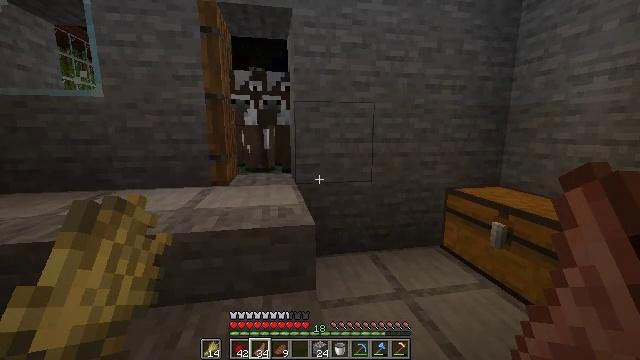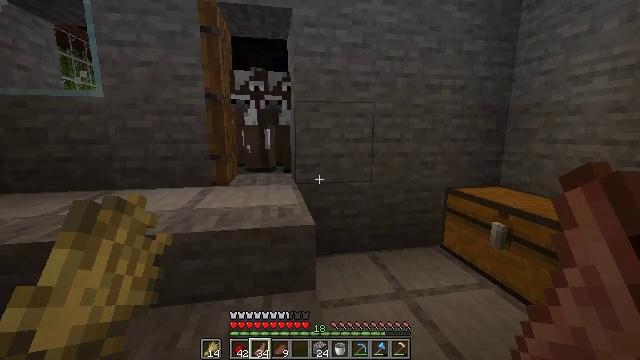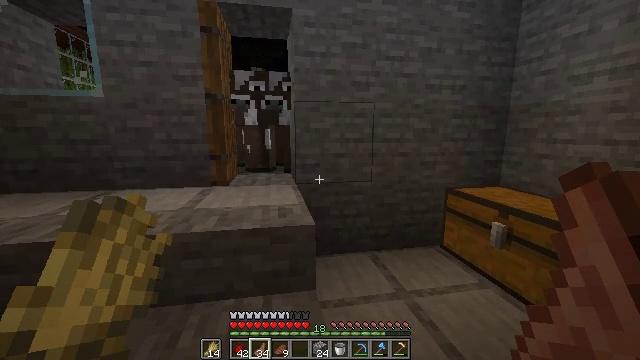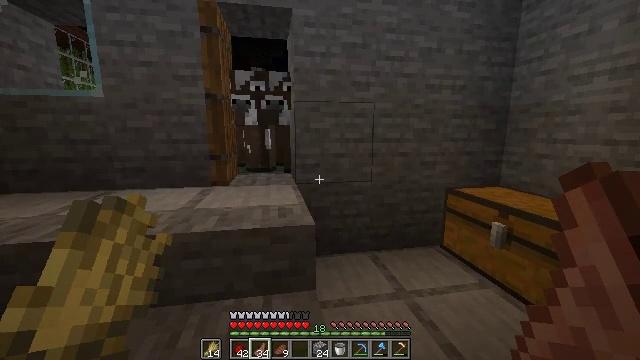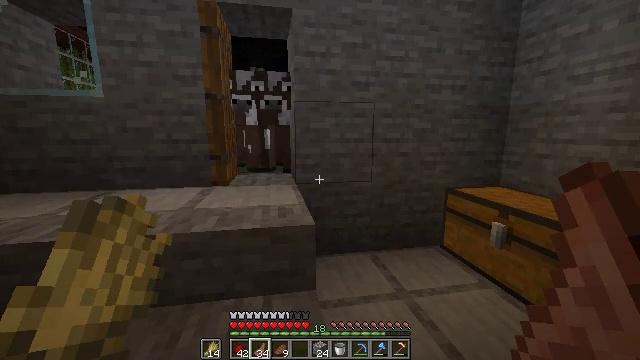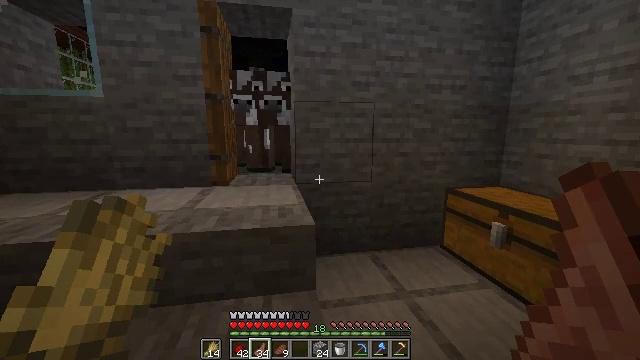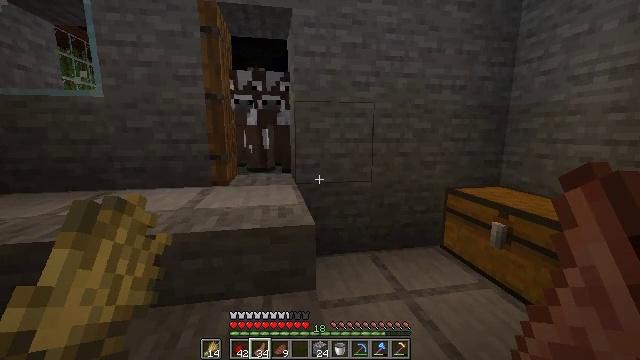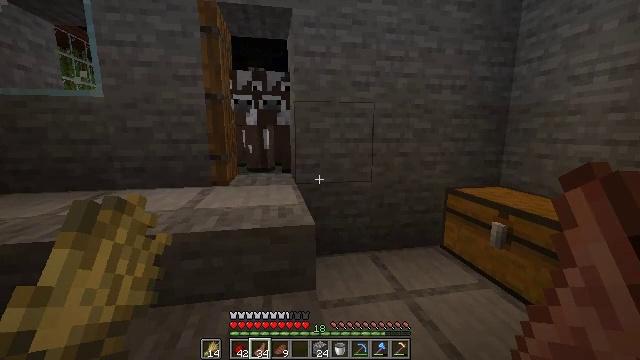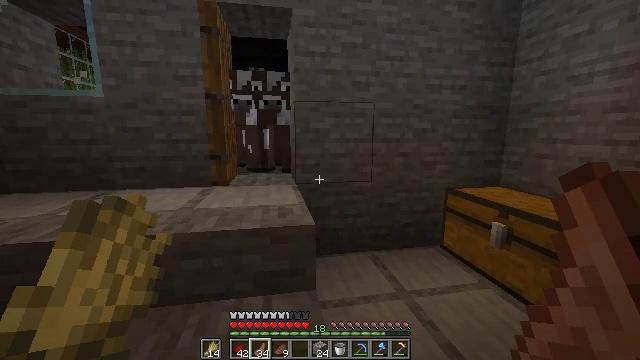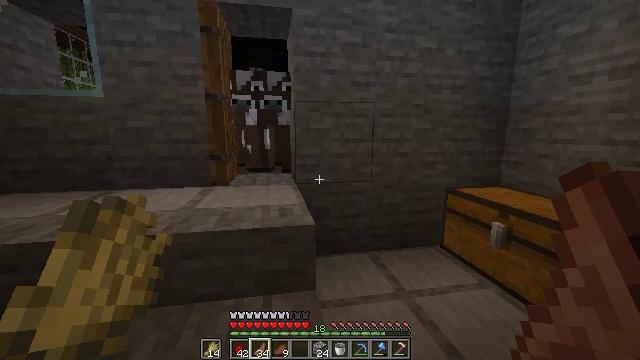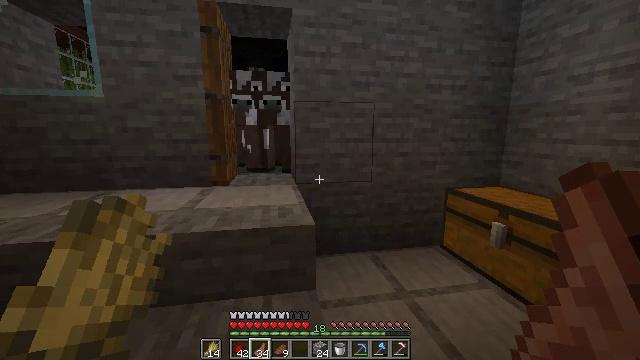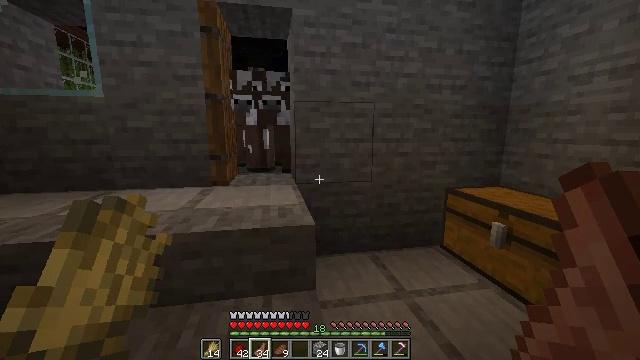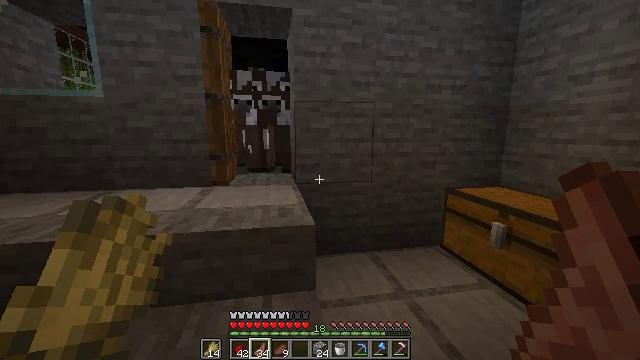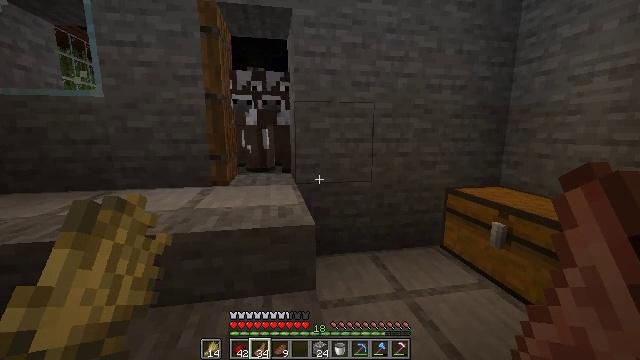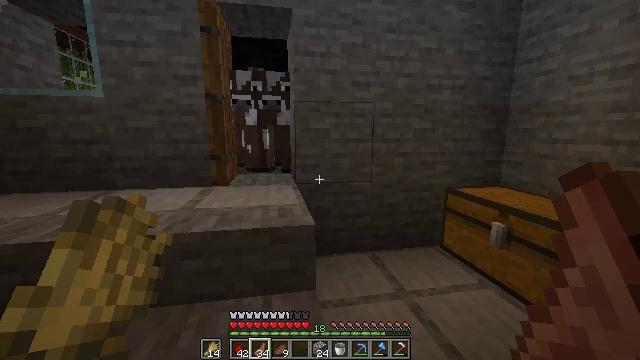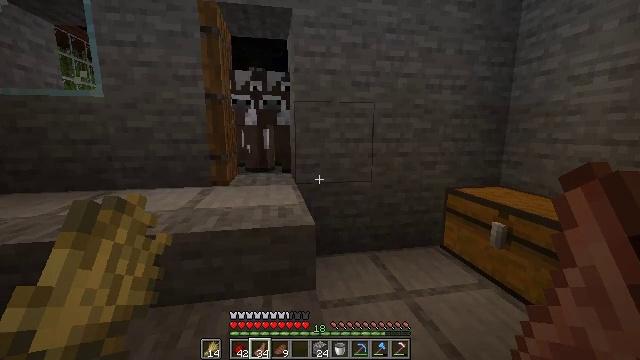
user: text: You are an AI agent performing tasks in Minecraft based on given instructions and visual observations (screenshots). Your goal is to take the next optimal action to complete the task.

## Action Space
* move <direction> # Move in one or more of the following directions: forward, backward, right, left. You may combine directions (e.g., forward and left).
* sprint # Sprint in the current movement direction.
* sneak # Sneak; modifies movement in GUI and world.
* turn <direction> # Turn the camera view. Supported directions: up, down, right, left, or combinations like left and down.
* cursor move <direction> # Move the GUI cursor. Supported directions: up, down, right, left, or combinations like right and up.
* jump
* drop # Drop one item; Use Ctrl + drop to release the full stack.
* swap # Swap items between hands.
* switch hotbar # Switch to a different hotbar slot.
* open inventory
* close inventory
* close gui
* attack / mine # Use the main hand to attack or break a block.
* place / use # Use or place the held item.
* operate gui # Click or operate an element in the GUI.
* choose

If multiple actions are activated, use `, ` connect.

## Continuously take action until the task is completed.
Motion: motion action
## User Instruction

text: Put spruce planks and sticks in the crafting grid to get a spruce fence.
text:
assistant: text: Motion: no_op
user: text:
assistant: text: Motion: no_op
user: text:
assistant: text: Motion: no_op
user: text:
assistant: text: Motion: no_op
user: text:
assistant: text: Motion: no_op
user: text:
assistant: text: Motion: no_op
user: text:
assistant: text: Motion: no_op
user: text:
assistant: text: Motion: no_op
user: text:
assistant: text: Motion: no_op
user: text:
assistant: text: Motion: no_op
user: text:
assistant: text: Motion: no_op
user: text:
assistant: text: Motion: no_op
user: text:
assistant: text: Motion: no_op
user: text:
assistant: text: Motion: no_op
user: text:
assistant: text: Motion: no_op
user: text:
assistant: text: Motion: no_op
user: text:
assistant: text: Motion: no_op
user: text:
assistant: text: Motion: no_op
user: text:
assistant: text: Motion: no_op
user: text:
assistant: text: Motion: no_op
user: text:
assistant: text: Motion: no_op
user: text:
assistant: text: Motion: no_op
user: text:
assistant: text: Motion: no_op
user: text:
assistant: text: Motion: no_op
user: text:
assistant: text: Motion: no_op
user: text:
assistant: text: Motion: no_op
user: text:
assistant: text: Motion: no_op
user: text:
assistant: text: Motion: no_op
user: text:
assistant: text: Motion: no_op
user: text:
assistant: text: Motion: no_op